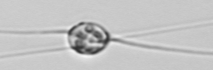
Label: Chaetoceros_danicus